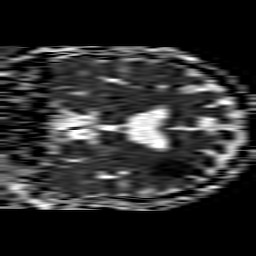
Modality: ADC
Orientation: coronal
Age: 61
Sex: male
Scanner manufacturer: philips
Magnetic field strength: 1.5 T
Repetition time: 3.809 s
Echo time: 0.09719 s